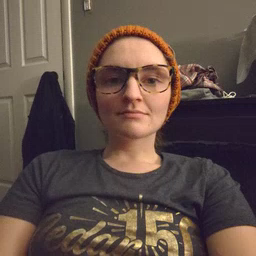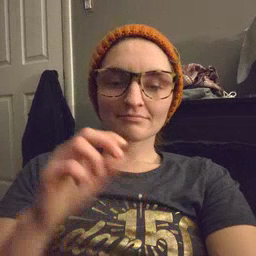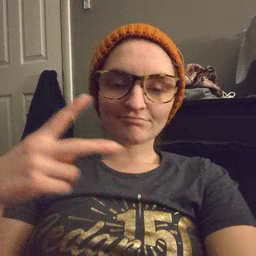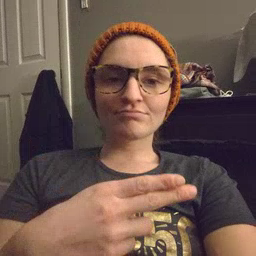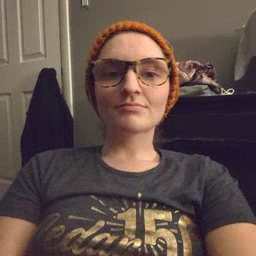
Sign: cut